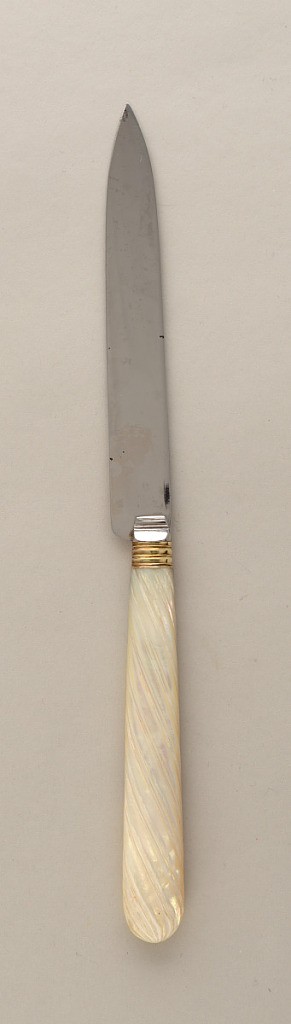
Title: Dessert Knife with Mother-of-Pearl Handle
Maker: François Nicoud, French, active Paris ca. 1875-1890
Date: ca. 1890
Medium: steel, gold plated, silver, mother of pearl
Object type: knife
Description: One of twelve dessert knives. Rectangular blade with pointed tip, devoid of surface decoration. Banded gold plated ferrule leads to mother of pearl handle, decorated with carved diagonal fluting, slightly widenning to rounded terminal.